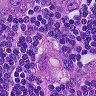
Metastatic tissue present: yes